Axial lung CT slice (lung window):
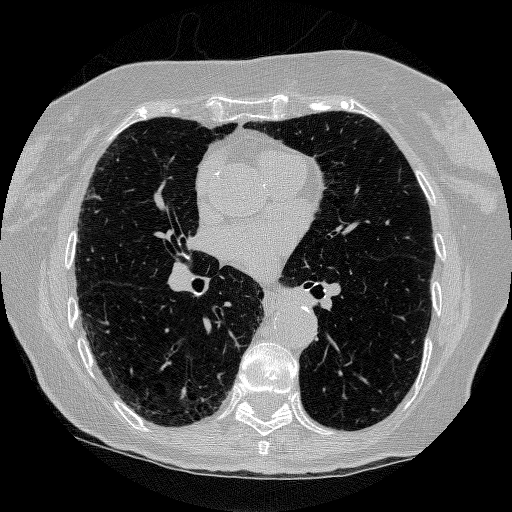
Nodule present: no